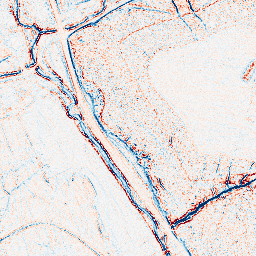
Category: edge_preserving
Decomposition family: bilateral
Decomposition parameters: d: 5
sigma_color: 75
sigma_space: 25
Upsampling method: cubic_catmull_rom
Upsampling parameters: scale: 2
Upsampling scale: 2